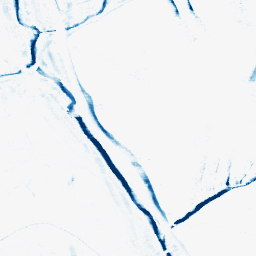
Category: morphological
Decomposition family: morphological_rect
Decomposition parameters: operation: closing
width: 10
height: 3
Upsampling method: regularized
Upsampling parameters: scale: 4
lambda_reg: 0.01
Upsampling scale: 4